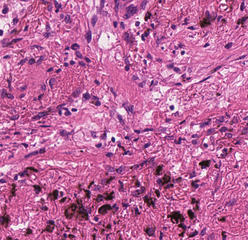
Tumor epithelial tissue: no
Tumor-associated stroma tissue: yes
Normal tissue: no